Aerial crown-view tile of a tropical tree (Barro Colorado Island, Panama), acquired 20241216:
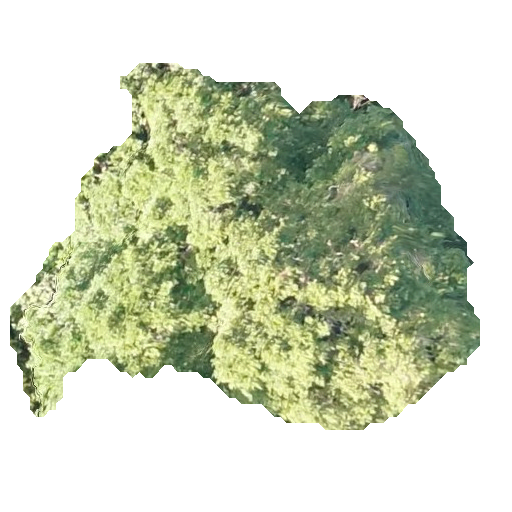
Species: Terminalia amazonia
GBIF accepted scientific name: Terminalia amazonica
Crown area: 170.197 m²